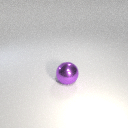
large purple metal sphere